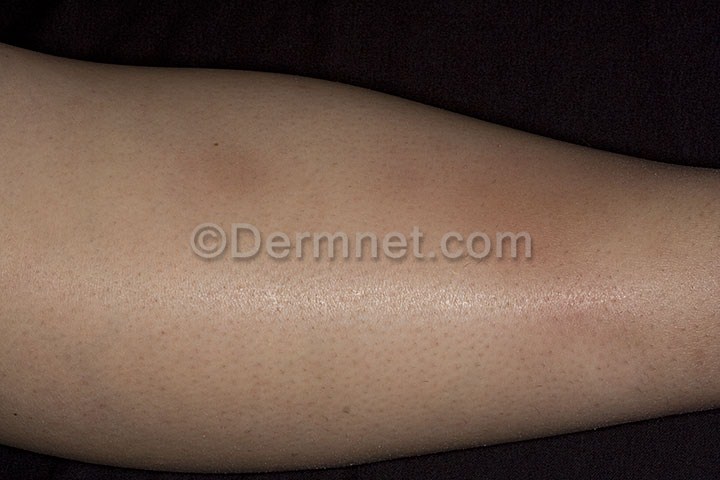
Disease: Vasculitis Photos